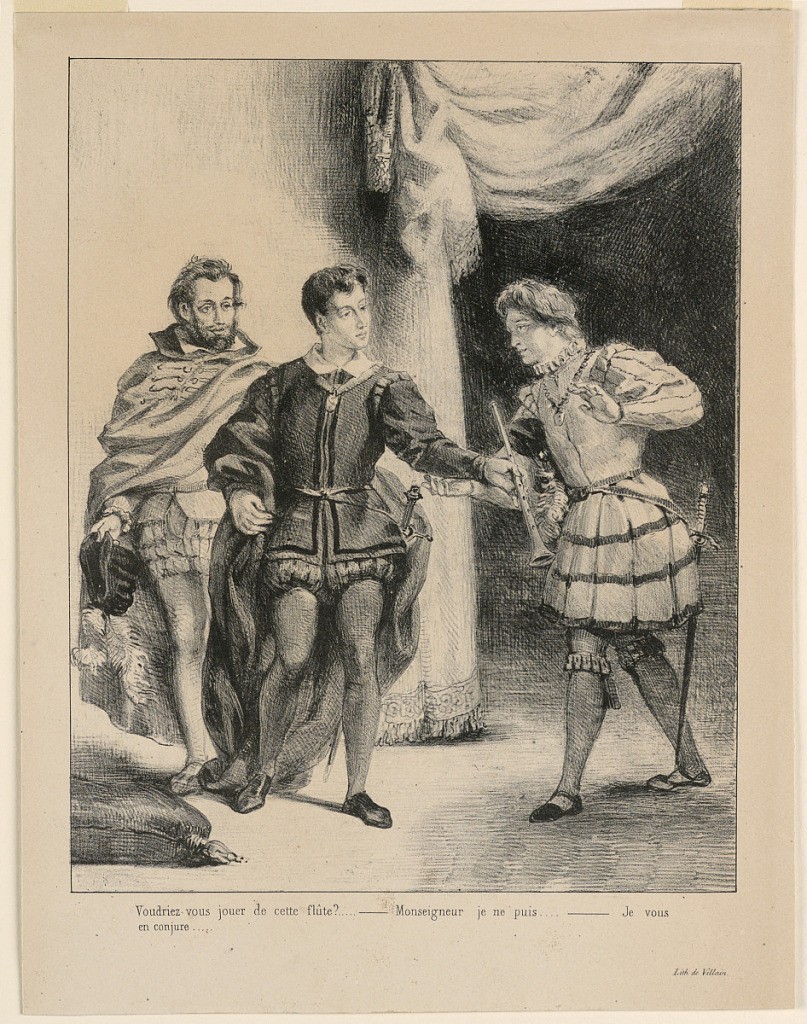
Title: Illustration for Hamlet: Hamlet and Guildenstern (III,2)
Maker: Eugène Delacroix, French, 1798 - 1863
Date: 1835
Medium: Lithograph on paper
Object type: Print
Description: Hamlet and Guildenstern (III,2)